Question: I was successfully able to save data to the Sql Server database, using an Entity Data Model, as follows:
'''
MEDIANEntities db = new MEDIANEntities();
tblCountry objTable = new tblCountry();
objTable.Name= txtName.Text.Trim();
objTable.CreatedDate = System.DateTime.Now;
db.AddTotblCountries(objTable);
db.SaveChanges();
'''
The idea now, is to use the EDM in a class library, so that it can be consumed in other projects (a tier architecture basically). I have created a Class library - 'MedianContext' and then created a new edmx file inside it - 'MedianModel'. And then another class library - 'MedianDAL'. Added the reference of MedianContext to it.
Unable to access properties of objcontext and tb. How can I proceed further.
If it helps, when adding the reference to MedianDAL, the MediaContext.dll was inside the debug folder instead of Release folder, as seen in many examples.

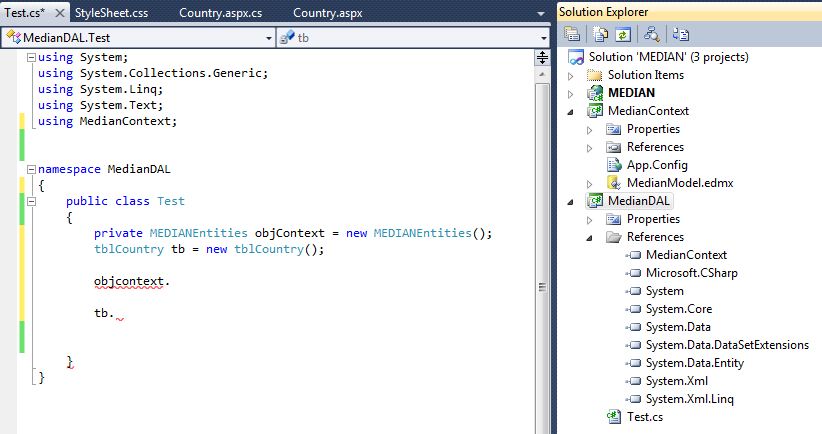
Answer: Have you tried it with 'Linq2Entities'?
e.g.:
'''
try
{
using (var medianEntities = new MedianModel.MEDIANEntities())
{
//Do any LinqToEntity-Expressions
}
}
catch(Exception)
{
//ErrorHandling
}
'''
That works for me.
I also have my .edmx files in a different project and just added a reference to this.
Of course you have to put this code into a method-body.
Here is a simple example:
'''
public List<Map> GetAllMaps()
{
var Maps = new System.Collections.Generic.List<Map>();
try
{
using (var mapEntities = new Model.MapEntities())
{
var MyMaps= (from M in mapEntities.Maps
orderby M.Description
select M.MapID, M.Description);
foreach (var Map in MyMaps)
{
Maps.Add(Map);
}
}
return Maps;
}
catch (System.Exception Exc)
{
Log.Err(string.Format("Error: {0}", Exc));
throw new System.Exception(Exc.ToString());
}
}
'''